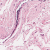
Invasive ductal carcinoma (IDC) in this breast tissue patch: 0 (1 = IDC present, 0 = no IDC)